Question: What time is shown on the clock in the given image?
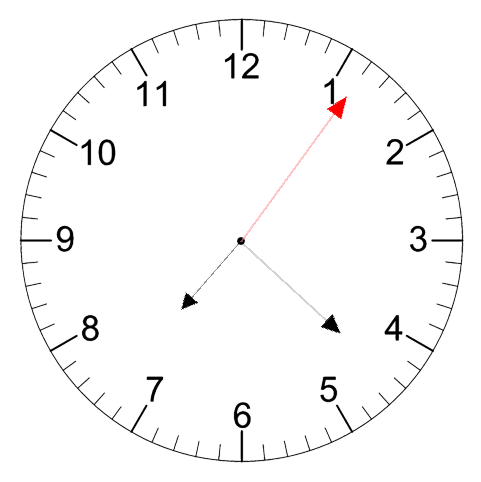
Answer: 07:22:06